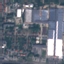
Label: Industrial